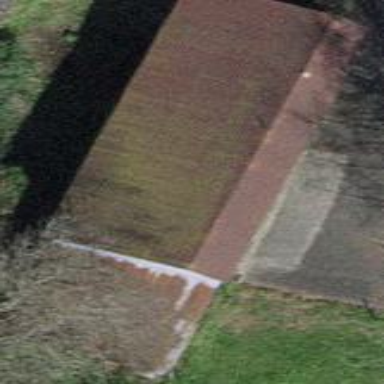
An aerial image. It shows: Farm auxiliary building.